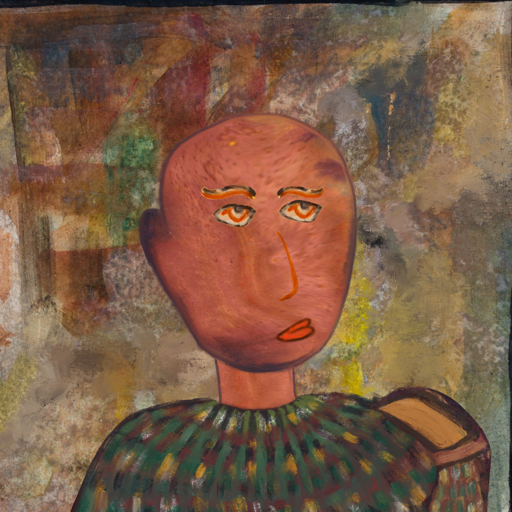
Background: Mosgoul, Head And Neck Side: Mother_And_Son_Mother, Face Side: Experience, Bust: After_Raid, Hair Side: Blank, Head Accessory: Blank, Second Necklace: Blank, Necklace: Blank, Baby: Blank